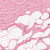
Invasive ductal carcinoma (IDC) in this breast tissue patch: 0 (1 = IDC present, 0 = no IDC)